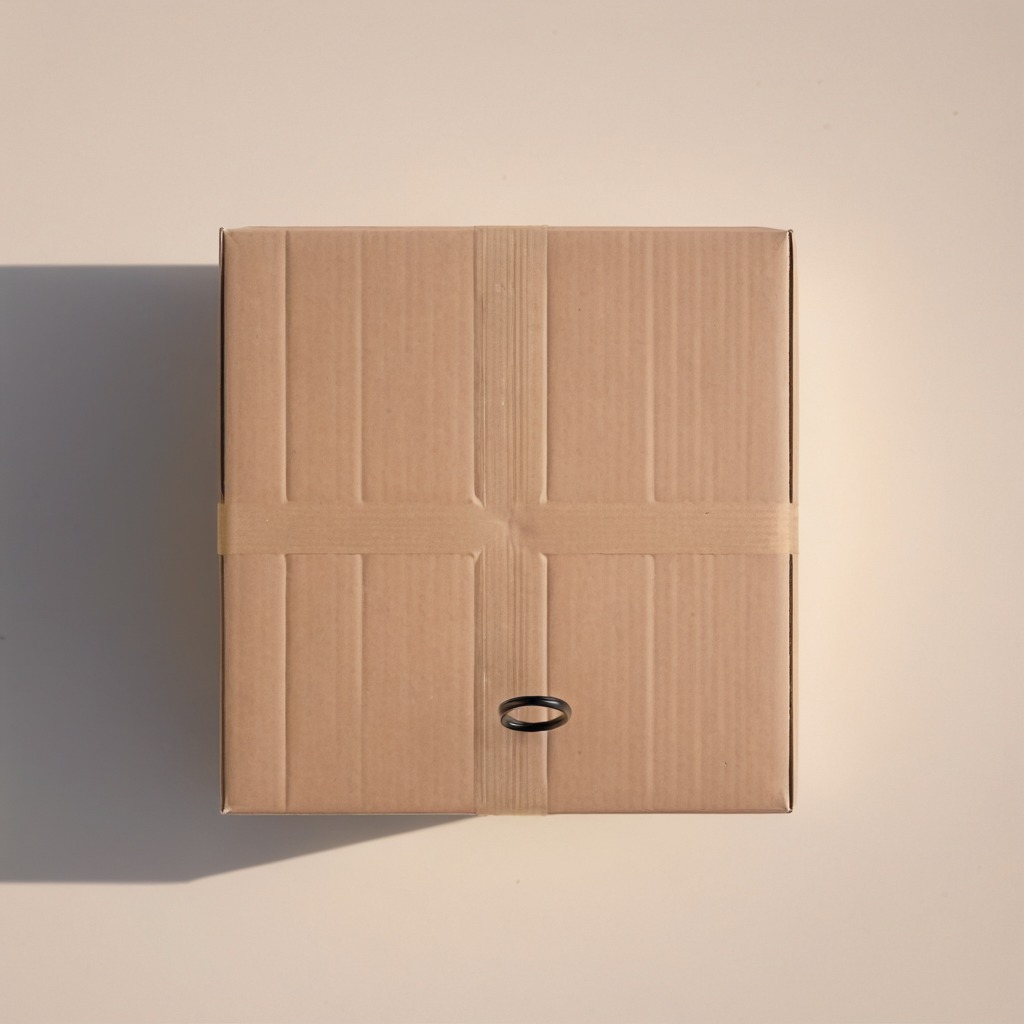
A rubber O-ring is lying on a clean dry cardboard box surface in an outdoor workshop during daytime bright natural light soft shadows slightly creased but